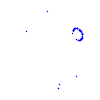
Particle: pion